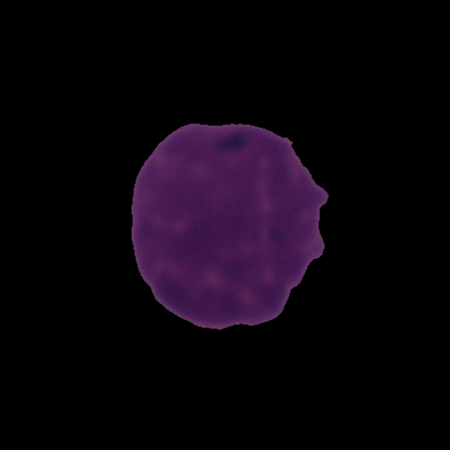
Label: healthy